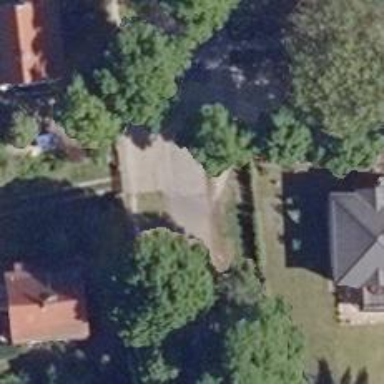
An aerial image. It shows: Residential road.